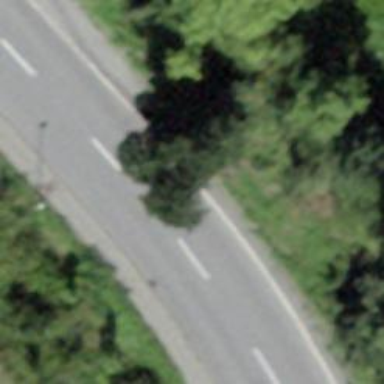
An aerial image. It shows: Left sidewalk along asphalt tertiary road.